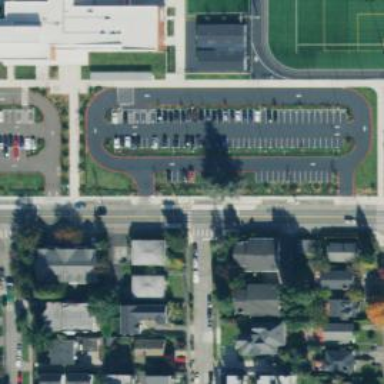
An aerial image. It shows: Residential road with separate sidewalk.